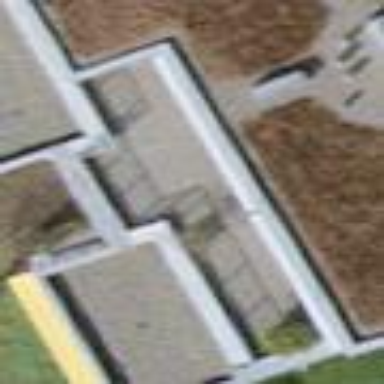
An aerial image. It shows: Balcony as part of building.